Question: I have a copy of my db in Supporting Files folder. I need update a couple of tables and I am trying to use method to make writeable copy of db.
'''
- (void) createEditableDatabase
{
BOOL success;
NSFileManager *fileManager = [NSFileManager defaultManager];
NSError *error;
NSArray *paths = NSSearchPathForDirectoriesInDomains(NSDocumentDirectory,NSUserDomainMask,YES);
NSString *documentsDir = [paths objectAtIndex:0];
NSString *writableDB = [documentsDir stringByAppendingPathComponent:@"yc_ch.db"];
success = [fileManager fileExistsAtPath:writableDB];
NSString *defaultPath = [[[NSBundle mainBundle]resourcePath]stringByAppendingPathComponent:@"yc_ch.db"];
success = [fileManager copyItemAtPath:defaultPath toPath:writableDB error:&error];
if (!success)
{
NSAssert1(0, @"Failed to create writable database file:'%@'.", [error localizedDescription]);
}
}
'''
I have created (typed, physically) the 'Documents' folder in the root. At moment hierarchy of docs looks like this:

When I run my app. I am getting NSAssert1(0, @"Failed to create writable database file:'%@'.", [error localizedDescription]);.
What's wrong with it?
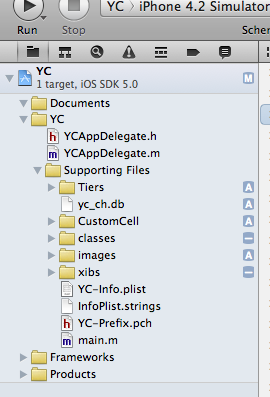
Answer: You copy the file even if the file already exists in the Document, I think NSFileManager copyFileAtPath: will return NO if file already exists at destination, hence failing your check and raising your NSAssert
'''
success = [fileManager fileExistsAtPath:writableDB];
if (success)
{
return;
}
'''
So the file isn't copied over if it already exists in your document. If that's what causing the error, can you actually post the assertion, [error localizedDescription] will at least tell you what is wrong with it at the moment.
Edit:
'''
- (void) createEditableDatabase
{
BOOL success;
NSFileManager *fileManager = [NSFileManager defaultManager];
NSError *error;
NSString *writableDB = [[NSHomeDirectory() stringByAppendingPathComponent:@"Documents"] stringByAppendingPathComponent:@"yc_ch.db"];
NSLog(@"Document path = %@", writableDB);
success = [fileManager fileExistsAtPath:writableDB];
if (success)
{
return;
}
NSString *defaultPath = [[NSBundle mainBundle] pathForResource:@"yc_ch" ofType:@"db"];
NSLog(@"defaultPath = %@", defaultPath);
error = nil;
success = [fileManager copyItemAtPath:defaultPath toPath:writableDB error:&error];
if (!success)
{
NSAssert1(0, @"Failed to create writable database file:%@", [error localizedDescription]);
}
if (error)
{
NSLog(@"error = %@", [error localizedDescription]);
}
}
'''